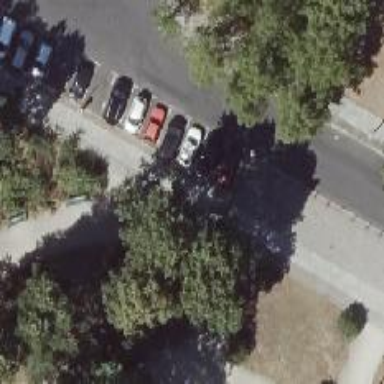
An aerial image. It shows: Compacted footway.